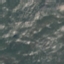
Land use / land cover: HerbaceousVegetation